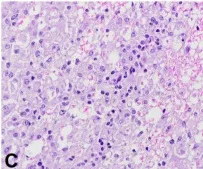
Microscopic images, hematoxylin and eosin. (C) Detail of the dorsal and lateral funiculi, necrotizing and lymphohistiocytic leukomyelitis with presence of many gitter cells. Scale bar = 20 mum.
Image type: pathology (h&e)